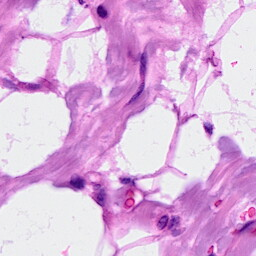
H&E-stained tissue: Breast